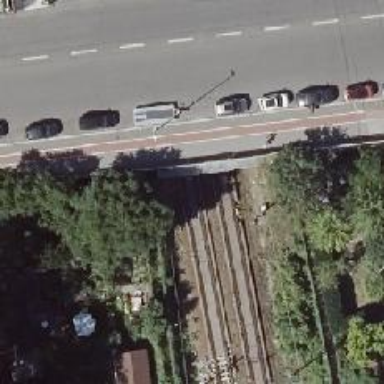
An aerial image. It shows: Railway track with contact line for electrification.